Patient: sex M, age 62
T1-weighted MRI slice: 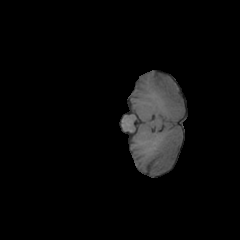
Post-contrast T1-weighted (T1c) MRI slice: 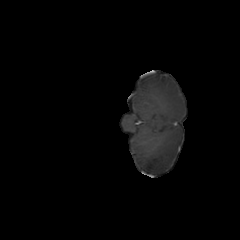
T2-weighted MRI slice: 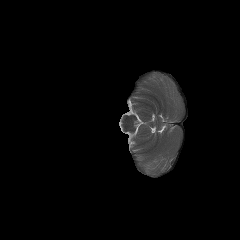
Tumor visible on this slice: no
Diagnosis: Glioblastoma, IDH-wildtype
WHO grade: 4